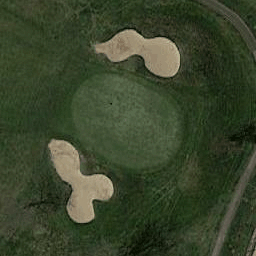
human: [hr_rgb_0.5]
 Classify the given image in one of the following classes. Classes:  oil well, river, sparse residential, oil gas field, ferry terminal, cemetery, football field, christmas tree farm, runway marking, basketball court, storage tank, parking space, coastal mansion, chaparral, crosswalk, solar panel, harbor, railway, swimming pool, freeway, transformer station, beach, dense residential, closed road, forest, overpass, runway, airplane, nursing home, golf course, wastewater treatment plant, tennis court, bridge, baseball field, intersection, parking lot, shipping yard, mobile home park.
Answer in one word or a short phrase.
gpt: golf course